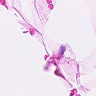
Metastatic tissue present: no